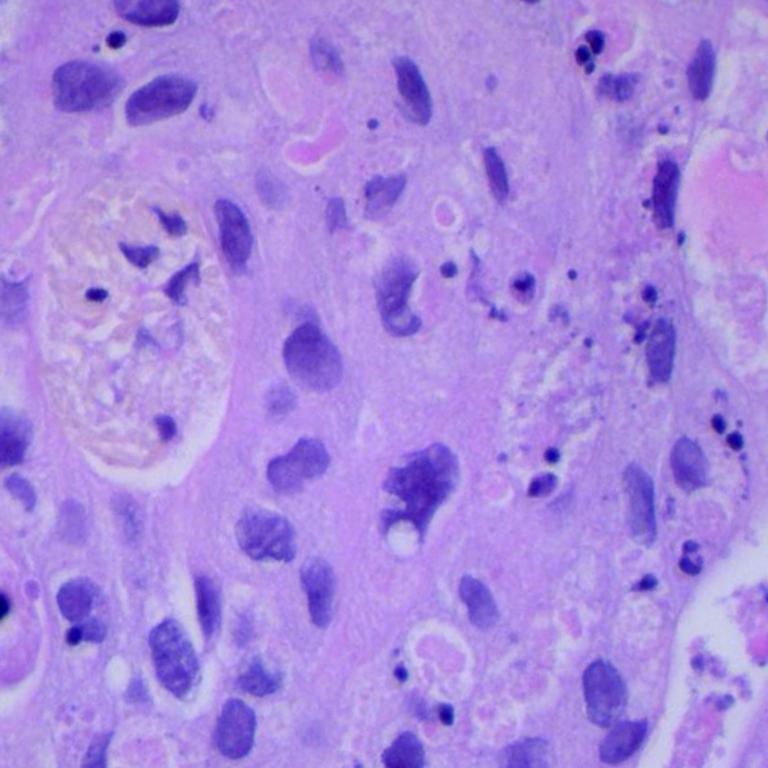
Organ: lung
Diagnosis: squamous carcinomas